Question: I'm currently getting the total thread CPU time using JMX in the following manner:
'''
private long calculateTotalThreadCpuTime(ThreadMXBean thread) {
long totalTime = 0l;
for (ThreadInfo threadInfo : thread.dumpAllThreads(false, false))
totalTime += thread.getThreadCpuTime(threadInfo.getThreadId());
return totalTime;
}
'''
As the ThreadMXBean is actually a remote proxy, performance is , in the order of magnitude of seconds for this actual method call.
Is there a faster way of doing this?
---
: I'm using this for performance monitoring. The measurements were both 'wall clock' time and JProfiler, which showed about 85% of my time spent in this method. I do have some other MXBean calls ( Runtime, Memory, GC ), but they are much cheaper. Most likely because every call to 'thread.getThreadCpuTime' is a remote one.
: JProfiler screenshot showing the performance problems.

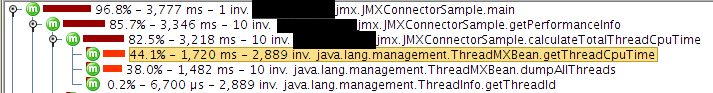
Answer: Optimisations:
- - 'Thread.STATE.TERMINATED'